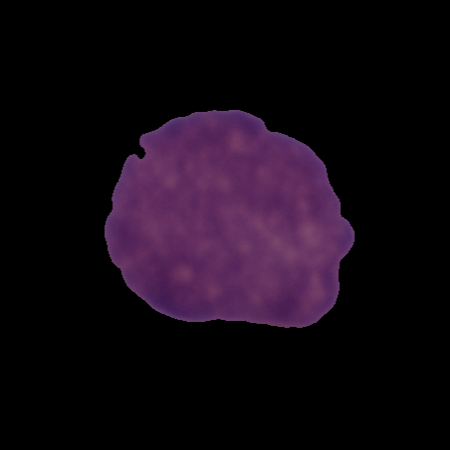
Label: healthy